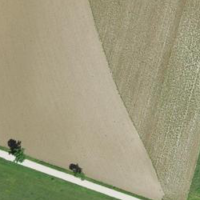
EUNIS habitat code: 52
Species observed at this site:
Saxicola rubicola
Phylloscopus collybita
Carduelis carduelis
Gallinula chloropus